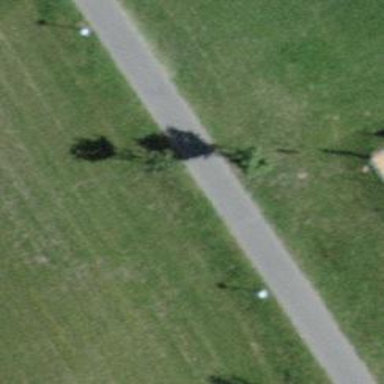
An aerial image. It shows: Avenue lined with broadleaved trees.